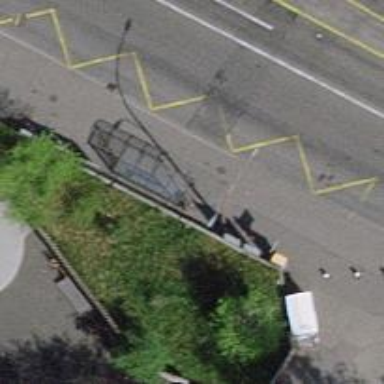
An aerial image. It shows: Asphalt sidewalk with platform for public transport. The platform has shelter.